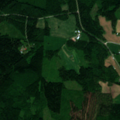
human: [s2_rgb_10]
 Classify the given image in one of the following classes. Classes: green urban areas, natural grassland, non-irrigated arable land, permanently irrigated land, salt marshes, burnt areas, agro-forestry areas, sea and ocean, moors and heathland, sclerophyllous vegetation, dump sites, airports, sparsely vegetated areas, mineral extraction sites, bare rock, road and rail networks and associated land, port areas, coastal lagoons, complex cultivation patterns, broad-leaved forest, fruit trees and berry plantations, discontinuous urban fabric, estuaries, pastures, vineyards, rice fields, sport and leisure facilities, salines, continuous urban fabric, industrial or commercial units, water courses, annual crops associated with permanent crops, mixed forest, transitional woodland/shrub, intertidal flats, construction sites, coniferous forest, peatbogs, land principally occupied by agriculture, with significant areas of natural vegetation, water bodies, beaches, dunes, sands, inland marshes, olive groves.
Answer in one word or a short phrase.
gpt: land principally occupied by agriculture, with significant areas of natural vegetation, coniferous forest, mixed forest, transitional woodland/shrub